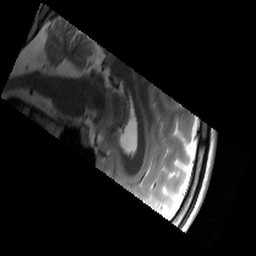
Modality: T2w
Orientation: sagittal
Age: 23
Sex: male
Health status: healthy
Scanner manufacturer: siemens
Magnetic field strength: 3 T
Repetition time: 9.01 s
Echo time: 0.064 s